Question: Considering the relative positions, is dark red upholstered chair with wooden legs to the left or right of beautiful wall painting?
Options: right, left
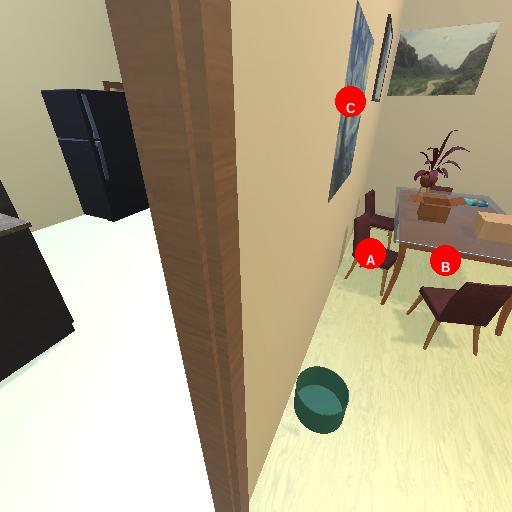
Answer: right